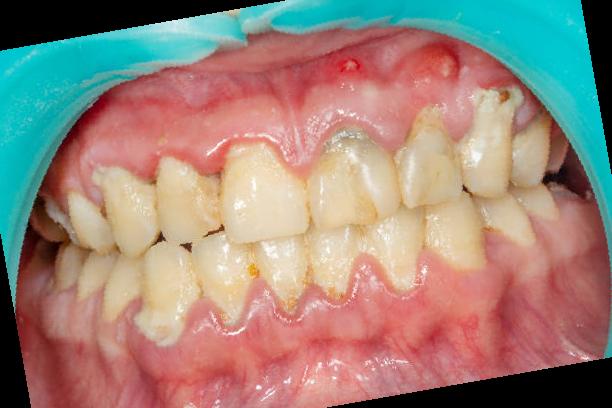
Condition: Gingivitis